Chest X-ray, PA view. Patient: 37 years old, sex F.
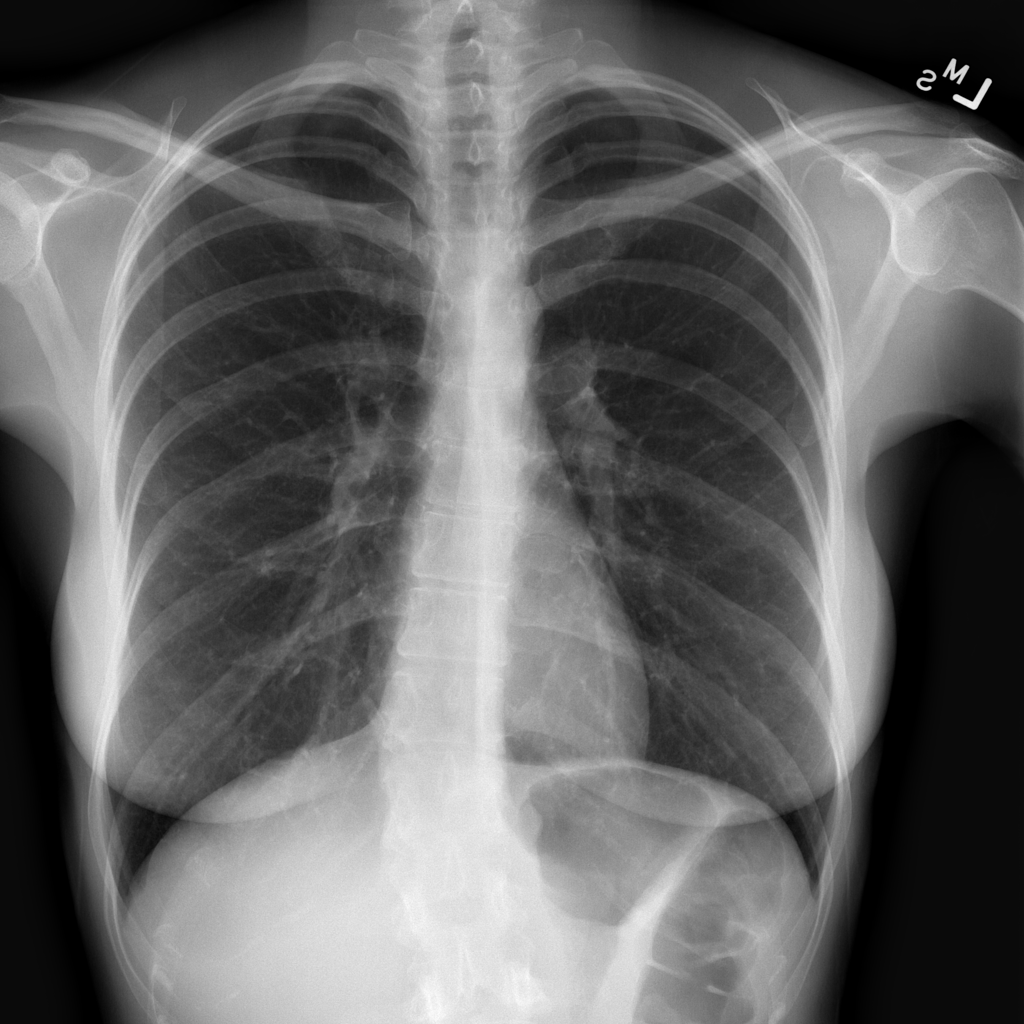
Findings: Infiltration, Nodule